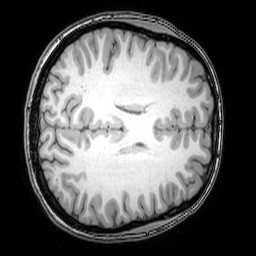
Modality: T1w
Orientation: axial
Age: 25
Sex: female
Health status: healthy
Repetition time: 0.081 s
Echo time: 0.037 s